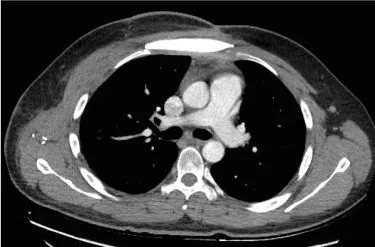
Follow-up CT after surgery (E) shows normal postoperative findings after partial sternal resection and reconstruction.
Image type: radiology (ct)